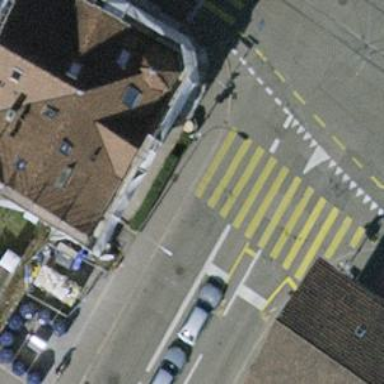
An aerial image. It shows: Zebra crossing with traffic signals. The crossing is marked by traffic lights.